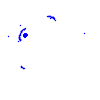
Particle: kaon